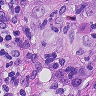
Metastatic tissue present: yes